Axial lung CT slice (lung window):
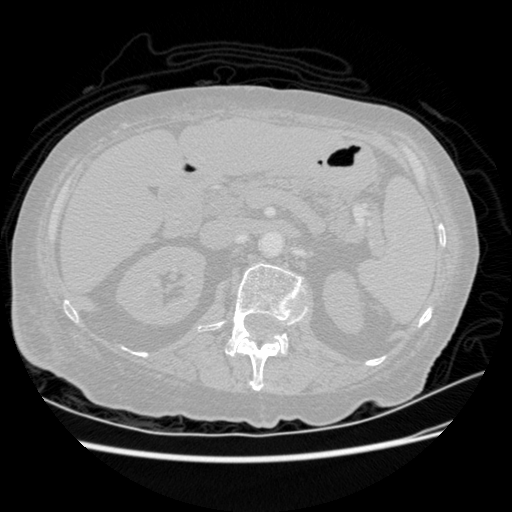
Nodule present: no